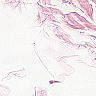
Metastatic tissue present: no